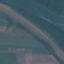
Land use / land cover: River